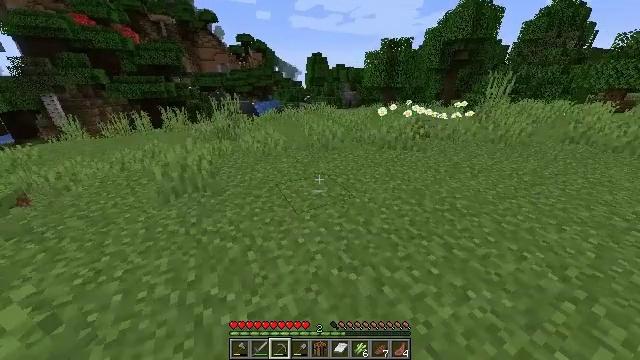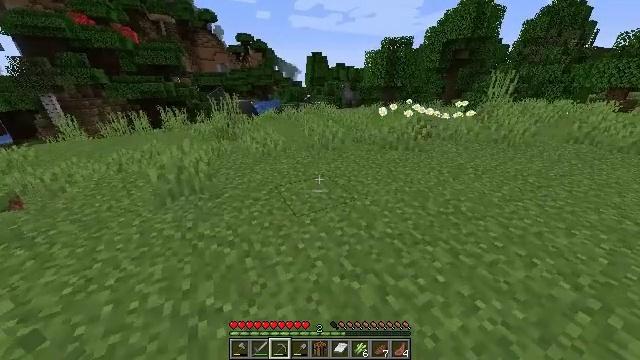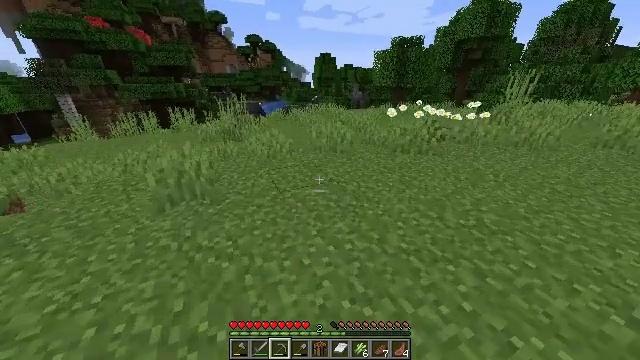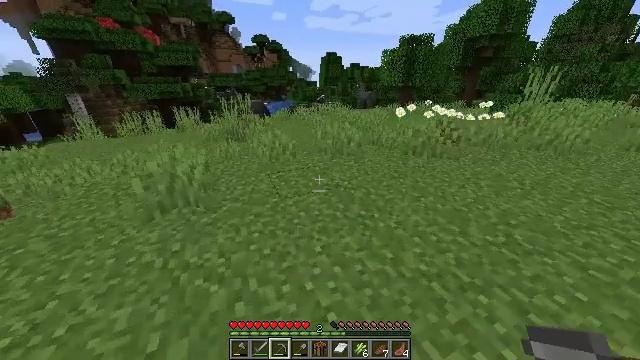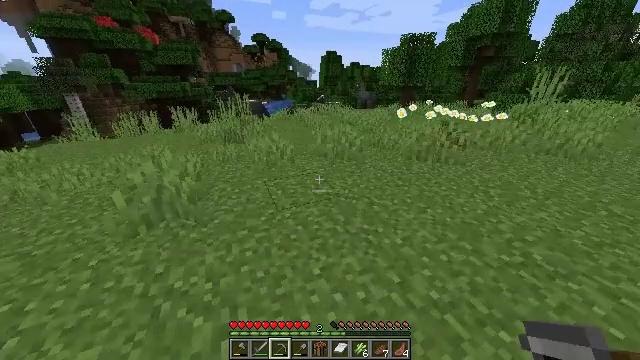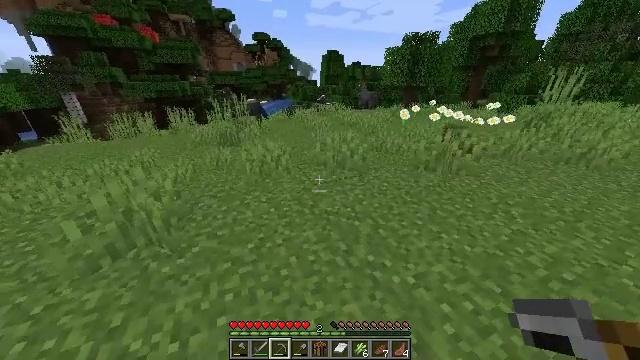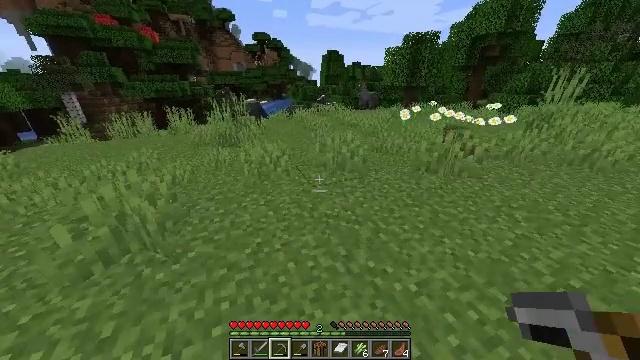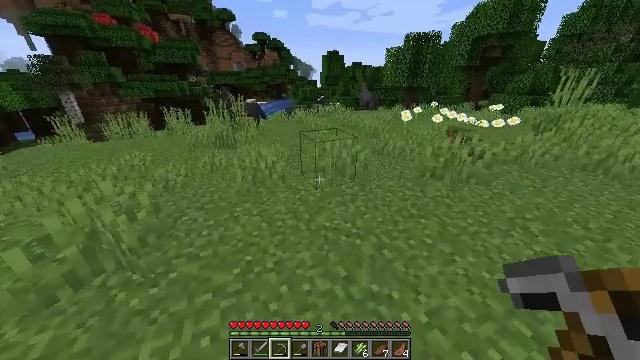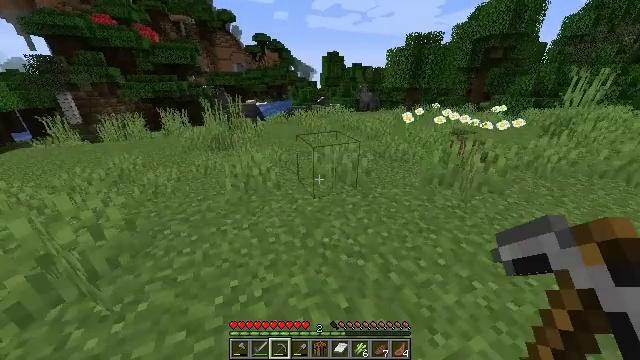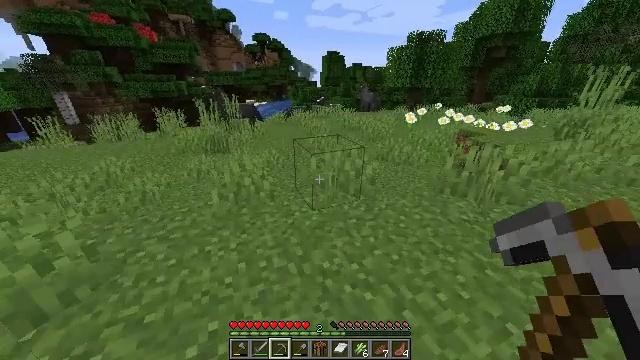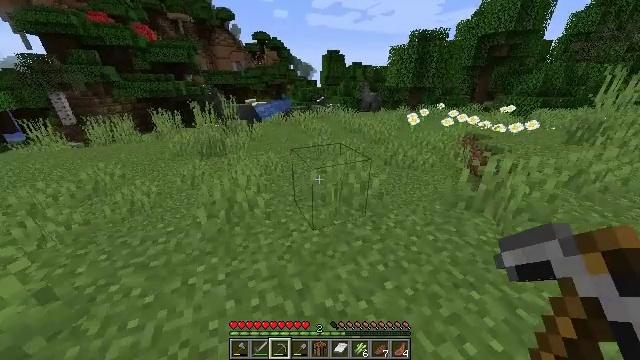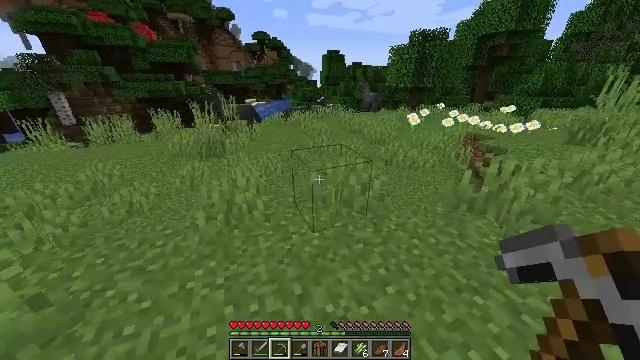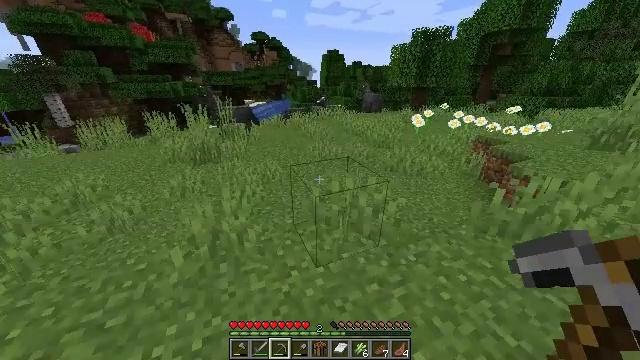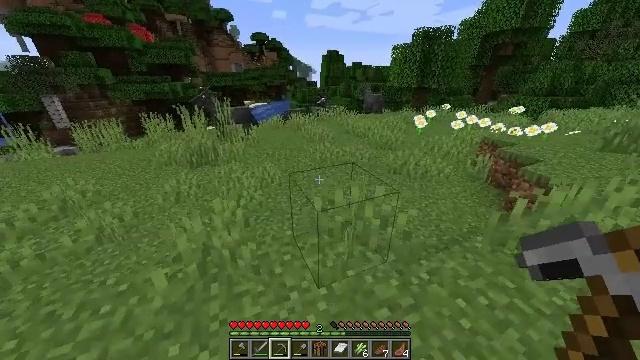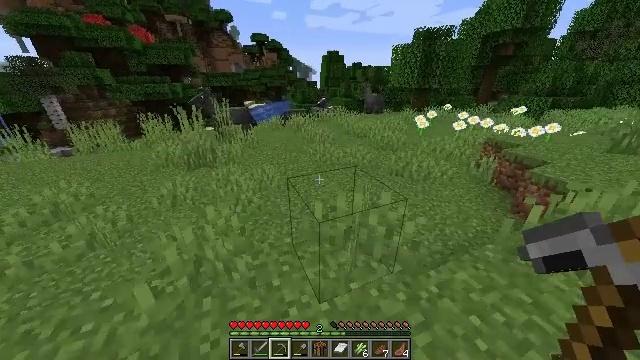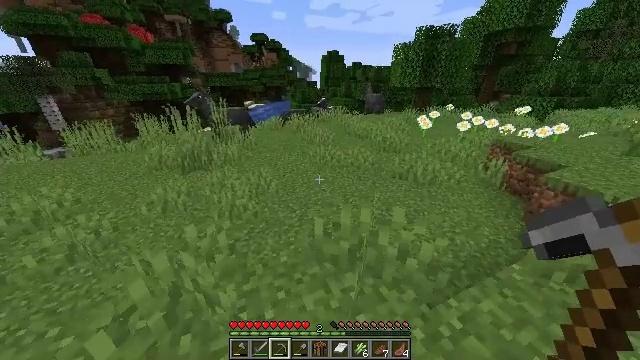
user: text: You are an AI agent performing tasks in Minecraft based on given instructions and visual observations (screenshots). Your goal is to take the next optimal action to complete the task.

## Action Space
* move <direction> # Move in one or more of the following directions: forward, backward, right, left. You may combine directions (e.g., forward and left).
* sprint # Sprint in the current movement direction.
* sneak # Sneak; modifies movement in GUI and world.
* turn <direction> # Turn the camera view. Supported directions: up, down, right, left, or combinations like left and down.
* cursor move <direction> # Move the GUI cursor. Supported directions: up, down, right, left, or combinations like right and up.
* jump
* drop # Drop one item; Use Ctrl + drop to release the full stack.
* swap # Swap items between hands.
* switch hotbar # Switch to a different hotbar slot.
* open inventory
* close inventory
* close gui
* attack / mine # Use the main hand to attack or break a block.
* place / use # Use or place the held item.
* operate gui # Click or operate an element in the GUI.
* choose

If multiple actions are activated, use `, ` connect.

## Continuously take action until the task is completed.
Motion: motion action
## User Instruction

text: Gather grass on the ground.
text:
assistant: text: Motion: move forward
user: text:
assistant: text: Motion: move forward, turn left
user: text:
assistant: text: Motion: move forward, turn left
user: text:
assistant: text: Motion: move forward
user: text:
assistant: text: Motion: move forward
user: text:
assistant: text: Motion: move forward
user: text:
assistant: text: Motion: move forward
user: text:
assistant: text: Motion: move forward
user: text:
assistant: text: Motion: move forward
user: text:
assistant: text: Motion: move forward
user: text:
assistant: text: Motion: move forward
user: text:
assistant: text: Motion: move forward
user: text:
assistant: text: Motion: move forward
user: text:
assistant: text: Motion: move forward
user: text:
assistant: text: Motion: move forward
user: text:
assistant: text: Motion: move forward
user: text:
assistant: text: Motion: move forward
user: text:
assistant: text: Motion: move forward
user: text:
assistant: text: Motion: move forward
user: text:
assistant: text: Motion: move forward
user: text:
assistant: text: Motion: move forward
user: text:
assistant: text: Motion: move forward
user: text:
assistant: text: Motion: move forward
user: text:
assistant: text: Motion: move forward
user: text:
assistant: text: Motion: move forward
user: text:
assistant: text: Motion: move forward
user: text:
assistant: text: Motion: move forward, turn right
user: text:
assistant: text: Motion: move forward, turn right
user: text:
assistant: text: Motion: move forward, turn right
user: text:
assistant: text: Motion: move forward